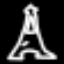
Label: The Eiffel Tower